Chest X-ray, PA view. Patient: 59 years old, sex F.
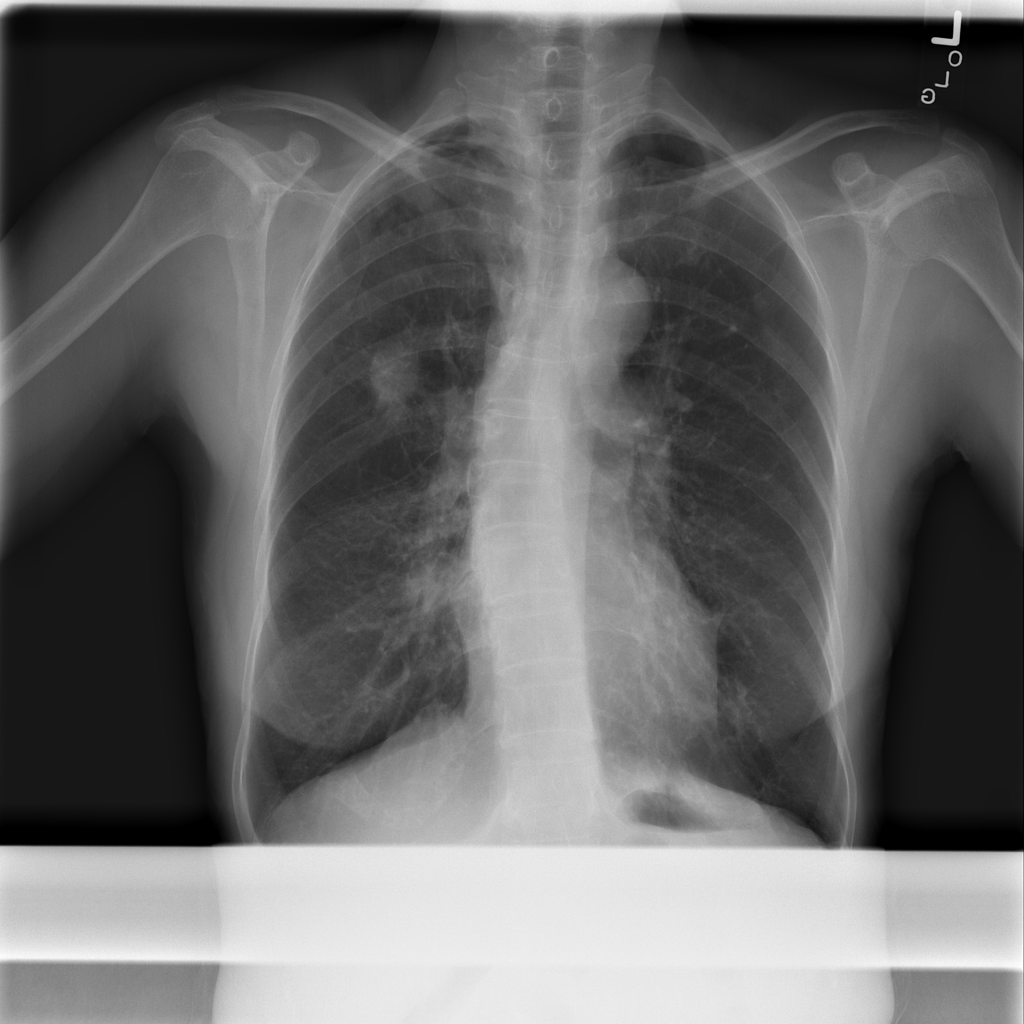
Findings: Mass